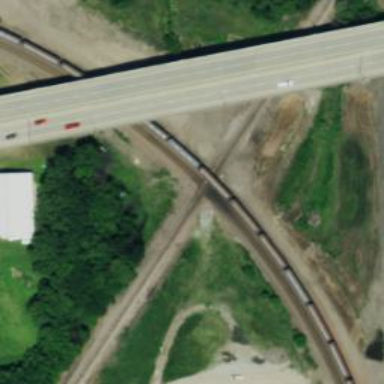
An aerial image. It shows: Railway crossing.